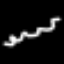
Label: squiggle